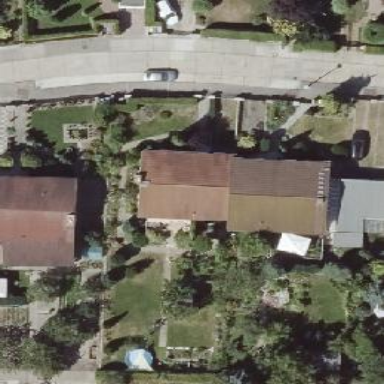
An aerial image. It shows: Semidetached house with gabled roof.